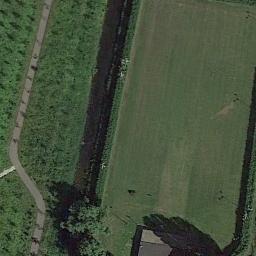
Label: meadow